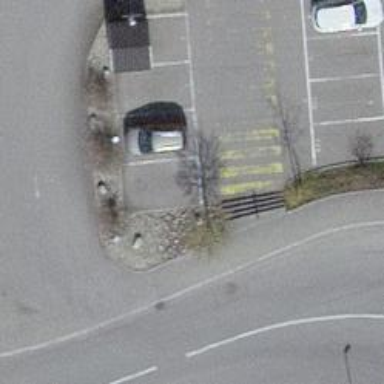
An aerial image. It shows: Sidewalk along the footway.